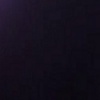
Label: space